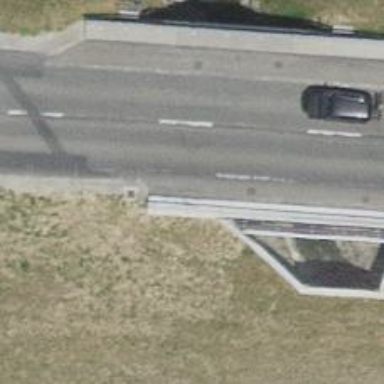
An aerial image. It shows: Primary highway with bridge.